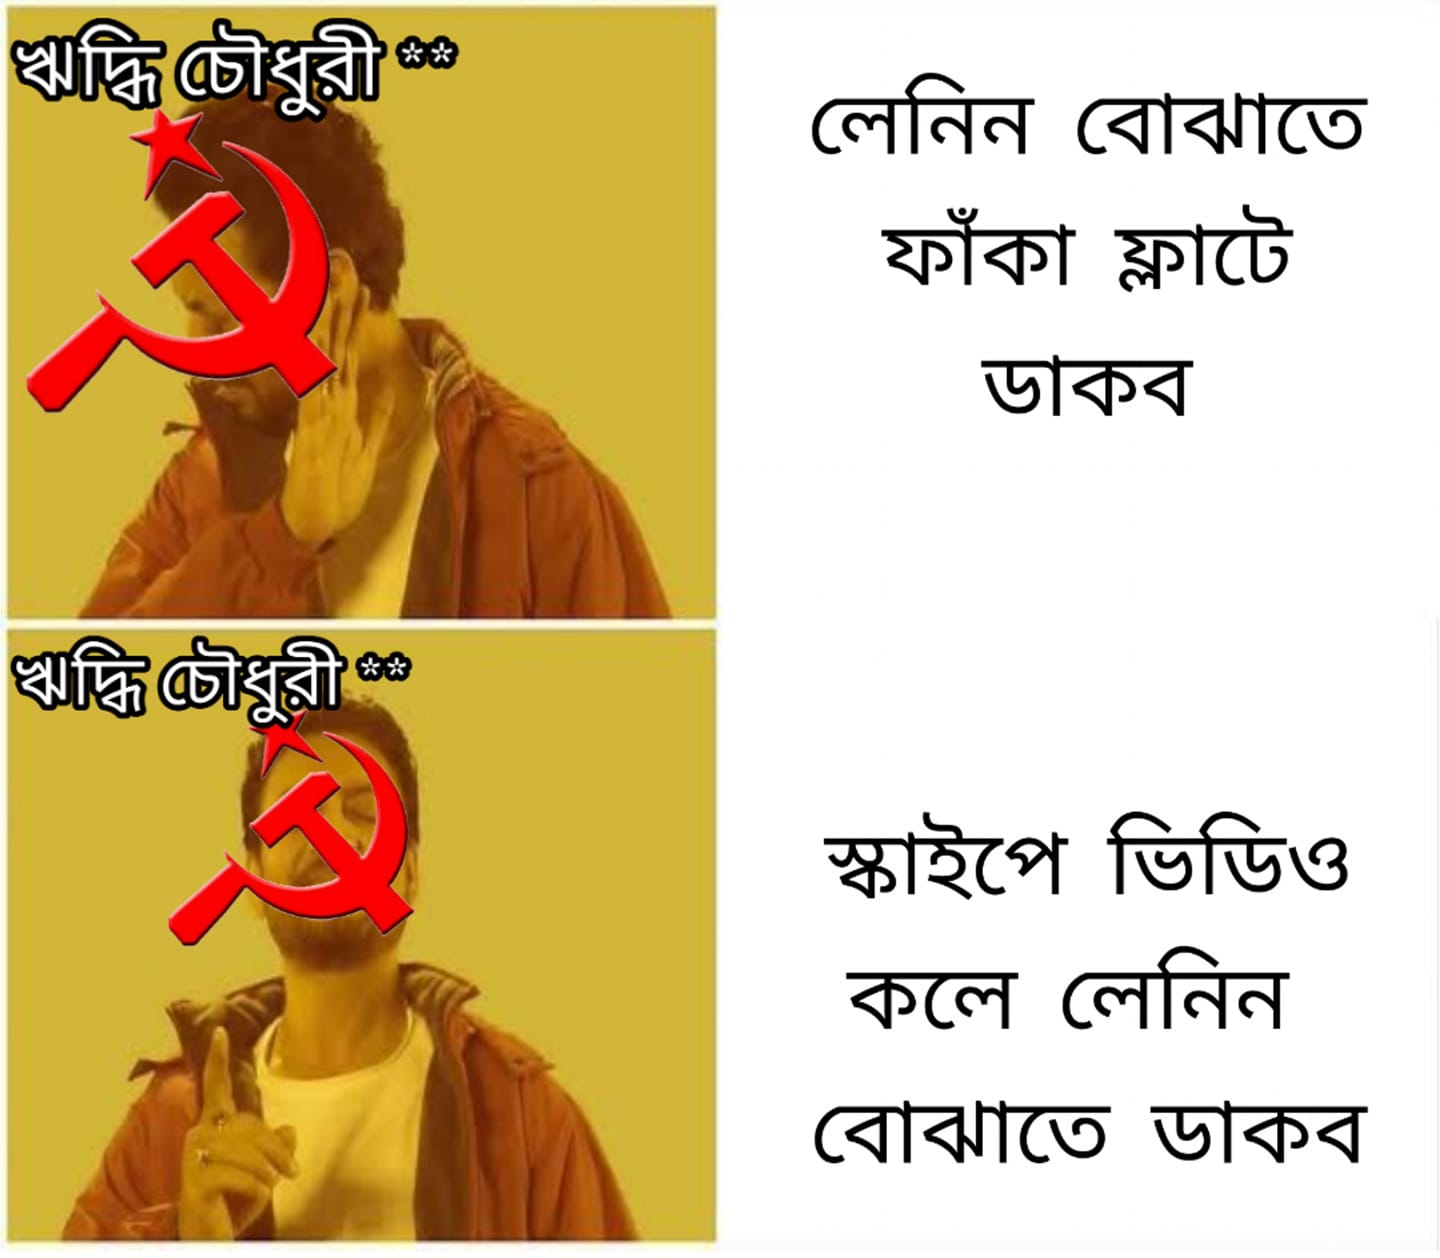
Caption: ঋদ্ধি চৌধুরী **    লেনিন বোঝাতে ফাঁকা ফ্লাটে ডাকব    ঋদ্ধি চৌধুরী **    স্কাইপে ভিডিও কলে লেনিন বোঝাতে ডাকব
Label: hate